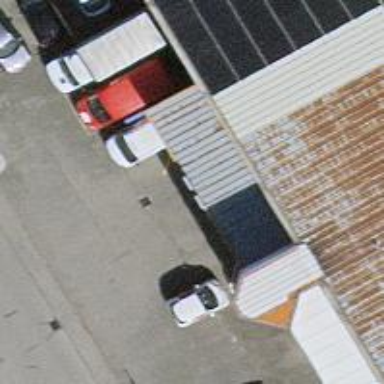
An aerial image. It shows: Car repair shop.